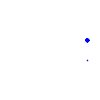
Particle: pion